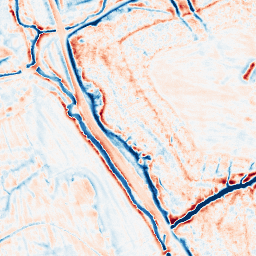
Category: edge_preserving
Decomposition family: bilateral
Decomposition parameters: d: 15
sigma_color: 50
sigma_space: 50
Upsampling method: bicubic
Upsampling parameters: scale: 8
Upsampling scale: 8